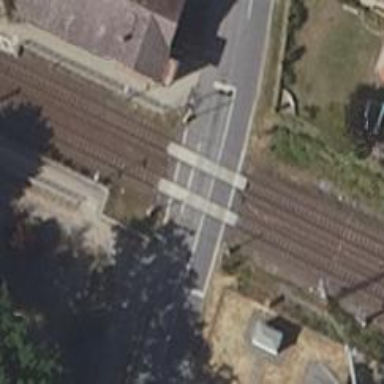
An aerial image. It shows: Level crossing on the railway with lights and double half barrier.